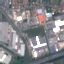
Label: Industrial